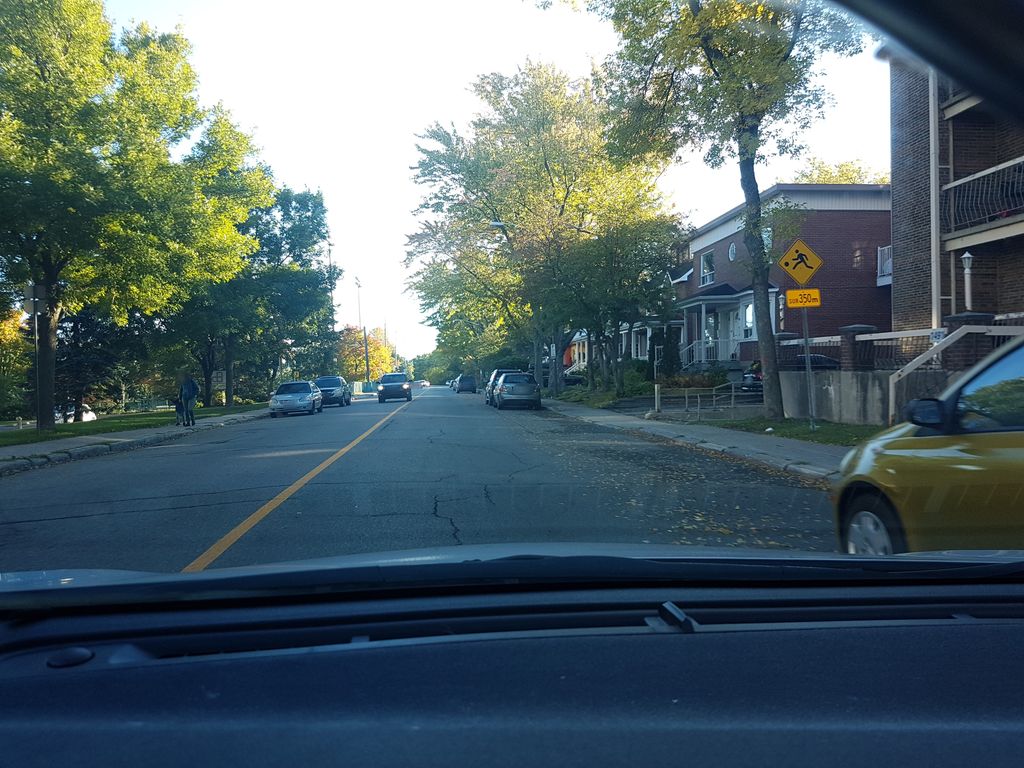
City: quebec_city